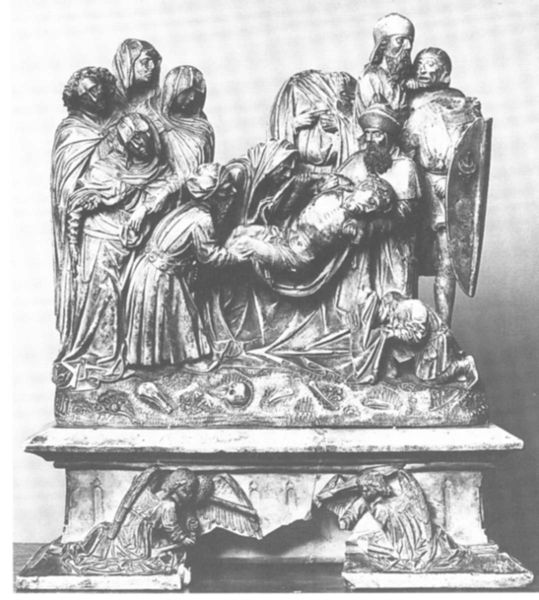
Titel: Grablegung
Künstler: Meister des Rimini-Altars
Institution: St. Petersburg, Eremitage
Schlagwörter: flügel, gruppe, mann, frauen, menschen, frau, hüte, männer, tuch, bart, bärte, falten, halten, johannes, leiche, mensch, schädel, sockel, stein, tod, tot, toter, tragen, trauer, figur, gewänder, engel, putto, skulptur, statue, figuren, glanz, thomas, glänzend, metall, bildhauerei, plastik, knochen, schild, soldat, ritter, rüstung, altar, römer, skelett, statuen, christus, grab, jesus, leichnam, schmerz, jünger, putten, maria, beweinung, turban, putti, grablegung, josef, bronzeguss, bronzeplastik, grablege, skelette, himmelswesen, grablegung christi, schmerzvoll